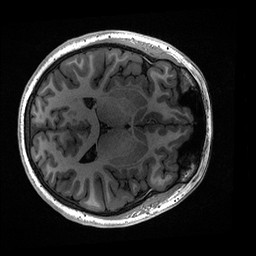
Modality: T1w
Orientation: axial
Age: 19
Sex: female
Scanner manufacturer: ge
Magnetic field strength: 3 T
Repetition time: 0.006952 s
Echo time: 0.00292 s